Interaction volume radius: 5 \u00c5
Interaction volume height: 10 \u00c5
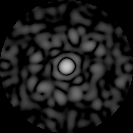
Disorder parameter: 0.7716